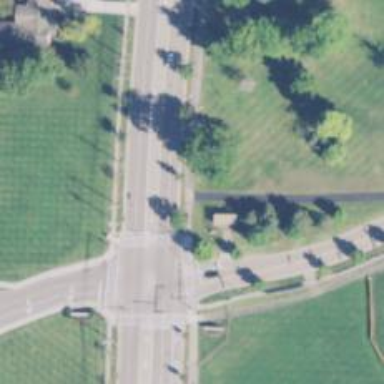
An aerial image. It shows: Cycleway.